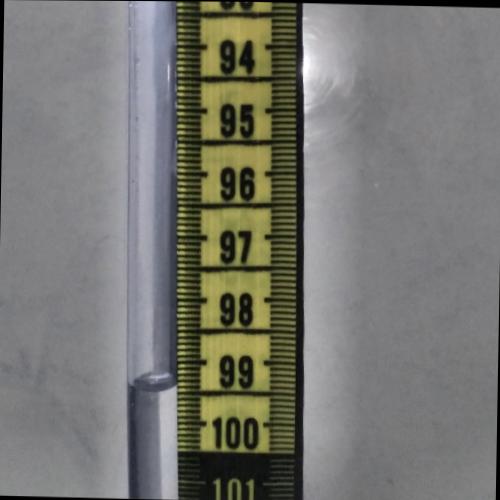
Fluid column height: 99.4 cm